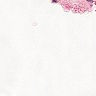
Metastatic tissue present: no